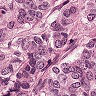
Metastatic tissue present: yes